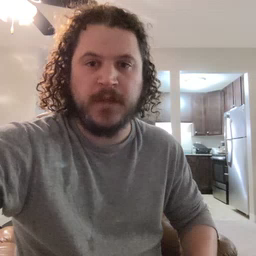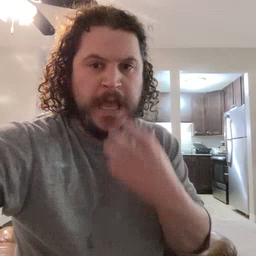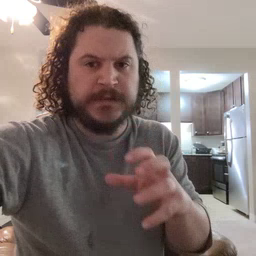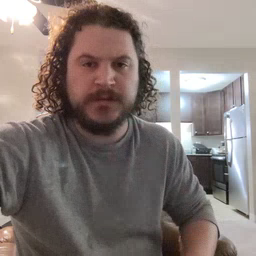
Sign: hot